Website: macys
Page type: account-selection
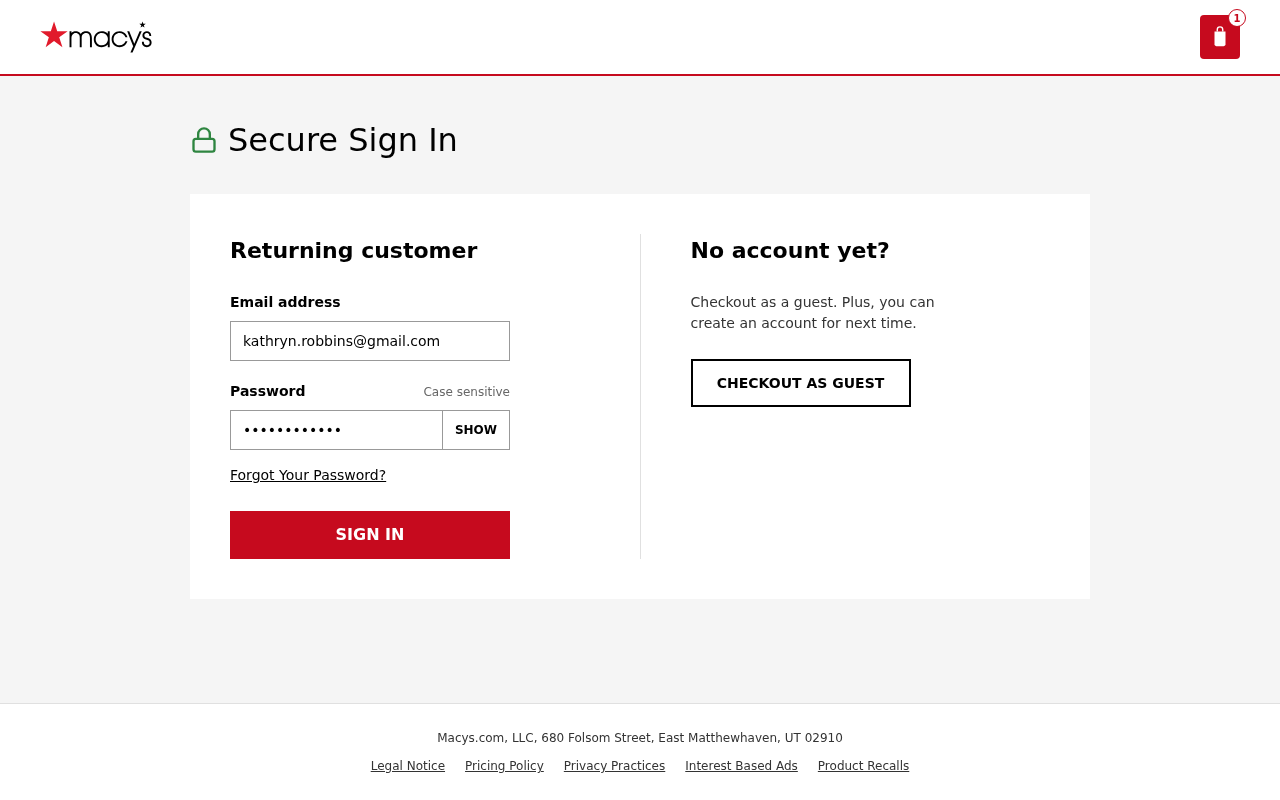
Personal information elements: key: PII_EMAIL
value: kathryn.robbins@gmail.com
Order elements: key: ORDER_NUM_ITEMS
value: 1